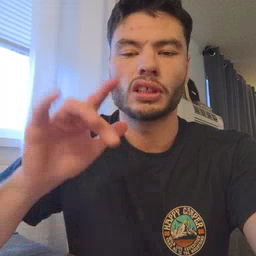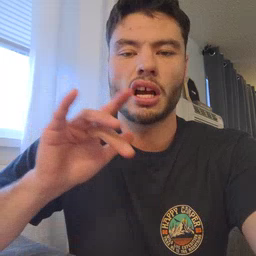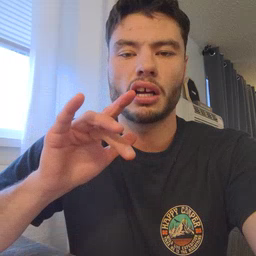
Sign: yucky